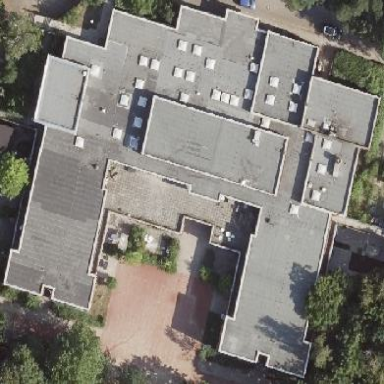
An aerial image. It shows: School building.